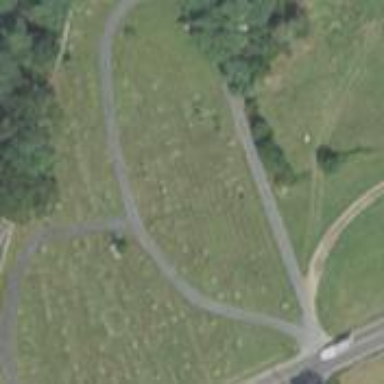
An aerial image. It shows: Cemetery with historical significance.